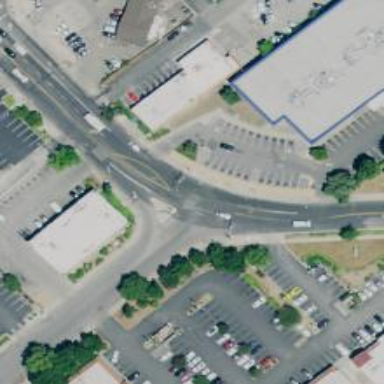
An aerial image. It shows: Solid stop line on the road marking.